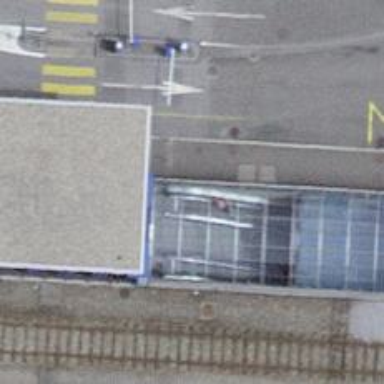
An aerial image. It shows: Subway entrance for railway system.